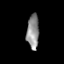
Tissue: prostate
Cell type: T cells
Senescence score: 0.266
Nuclear area (px): 407
Mean DAPI intensity: 144.287